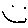
Label: smiley face